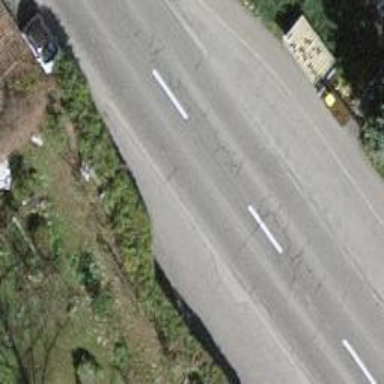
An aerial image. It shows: Bus stop with designated public transport stop position.